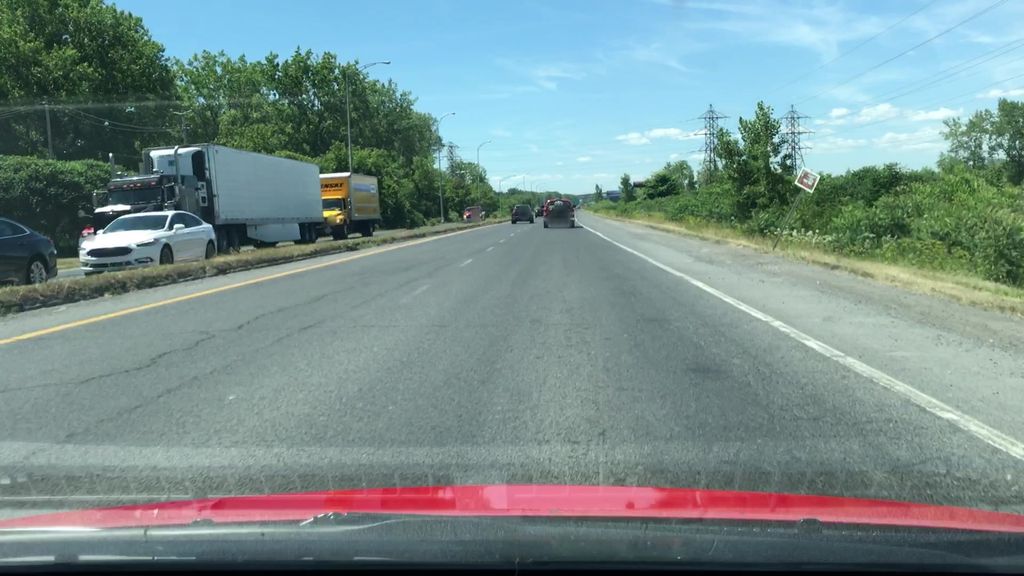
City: montreal